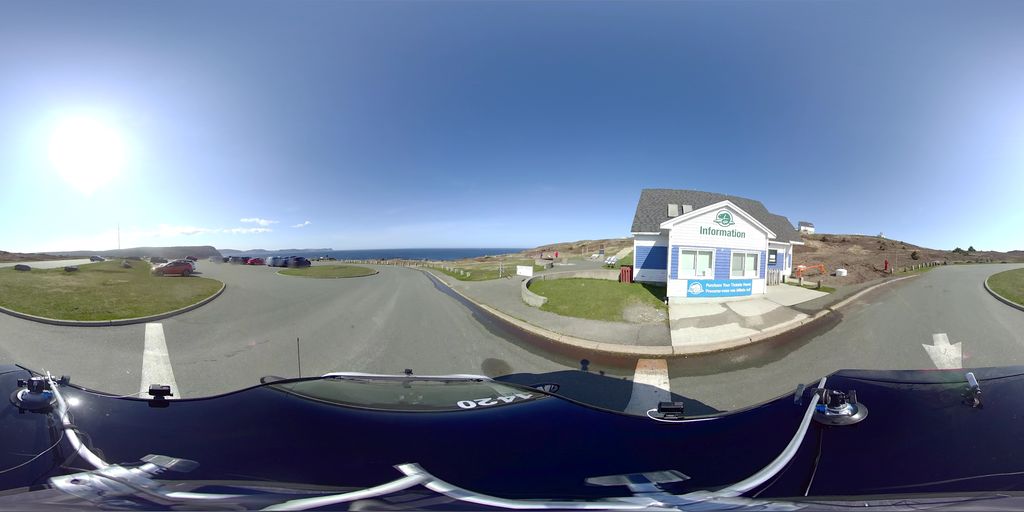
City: st_johns